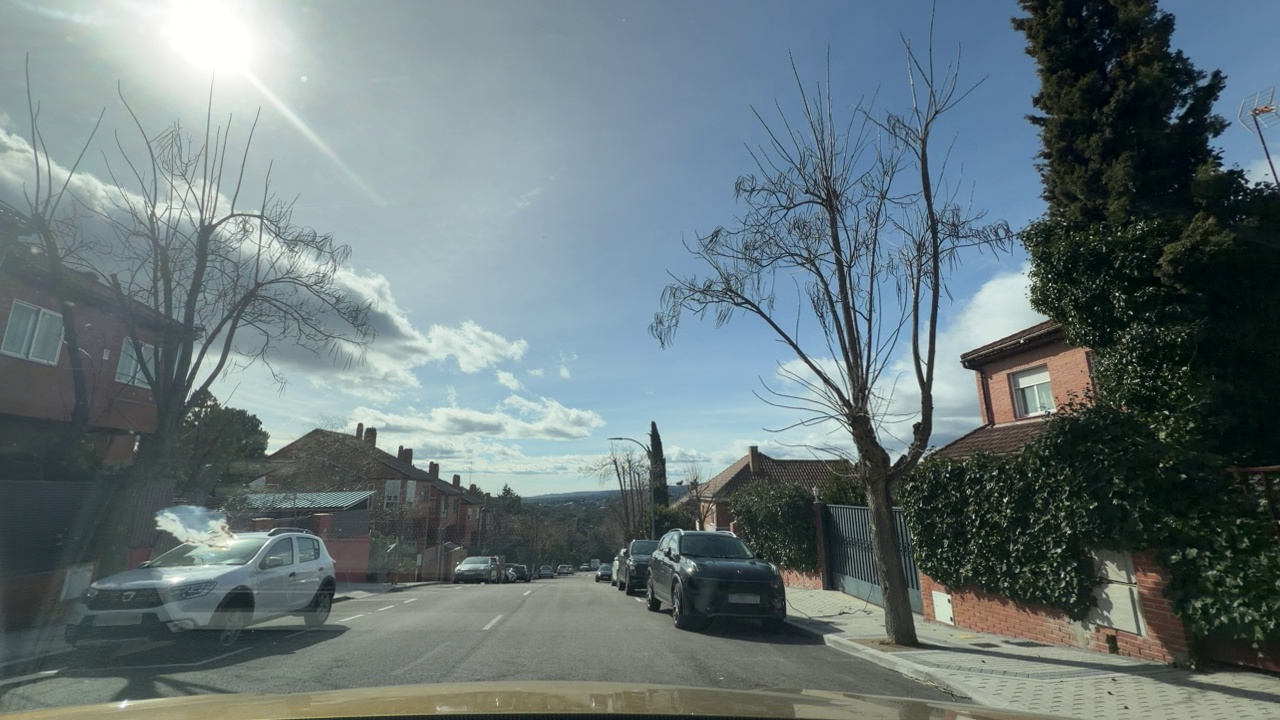
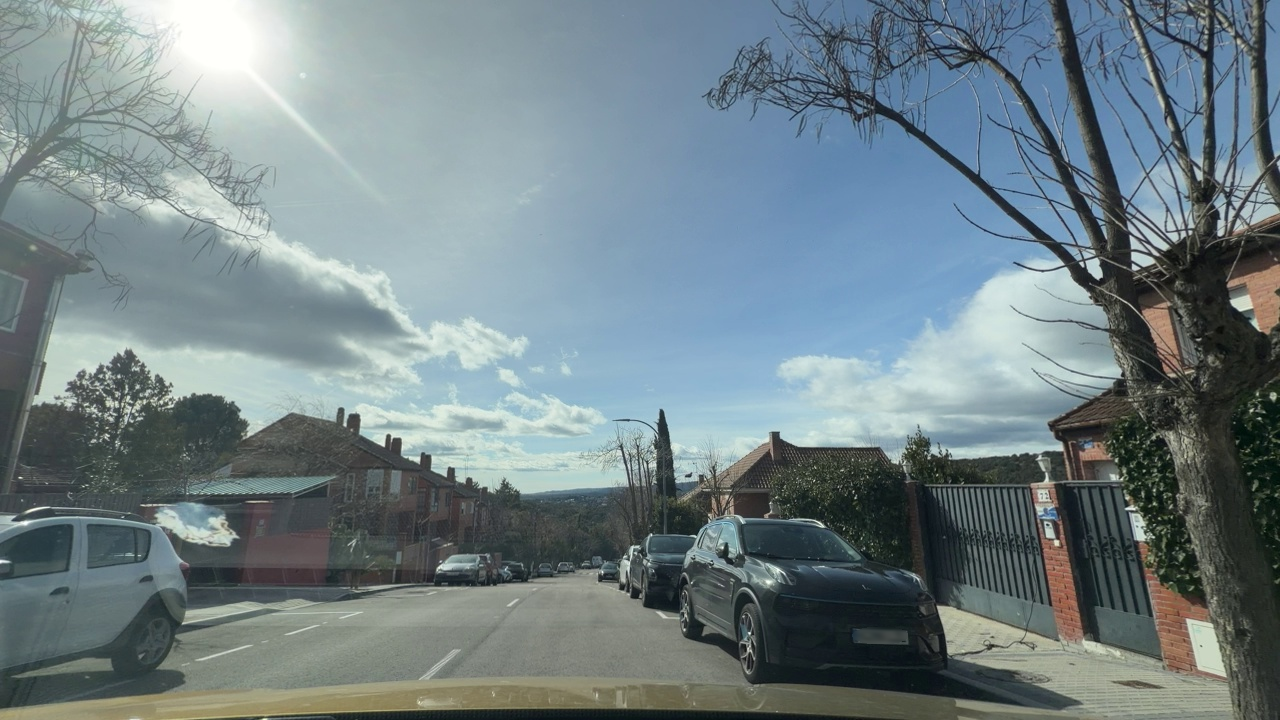
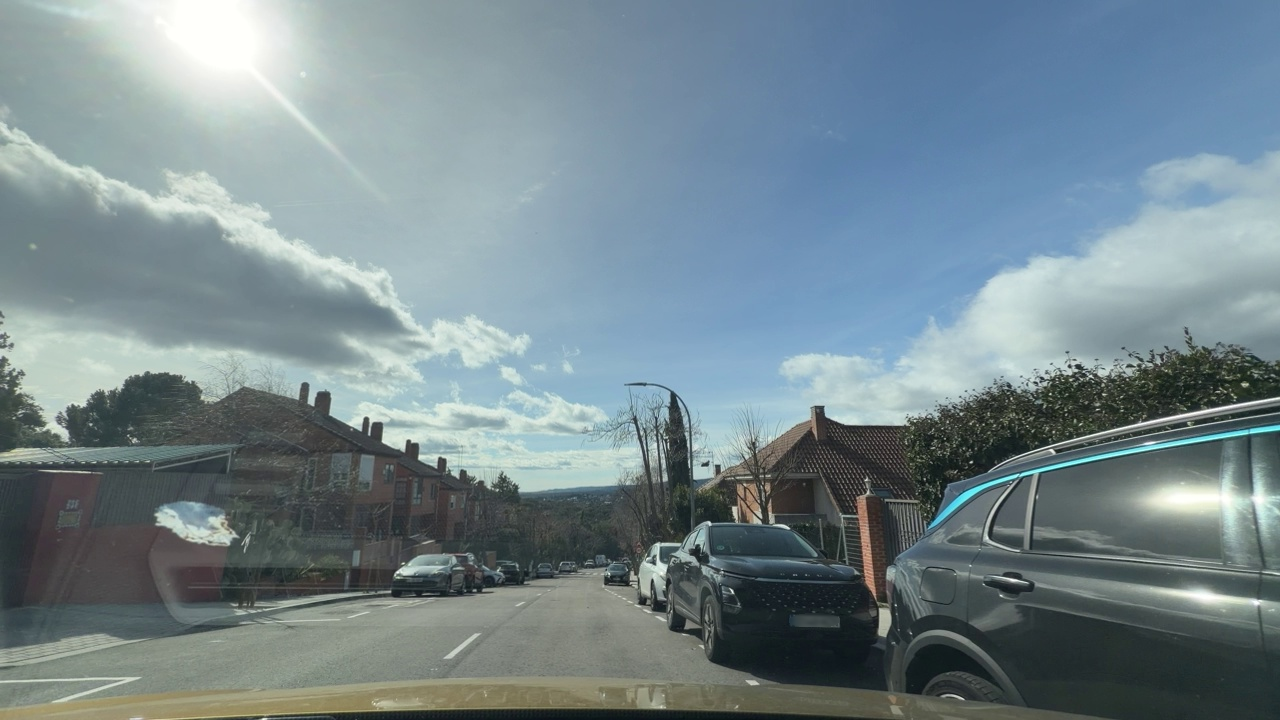
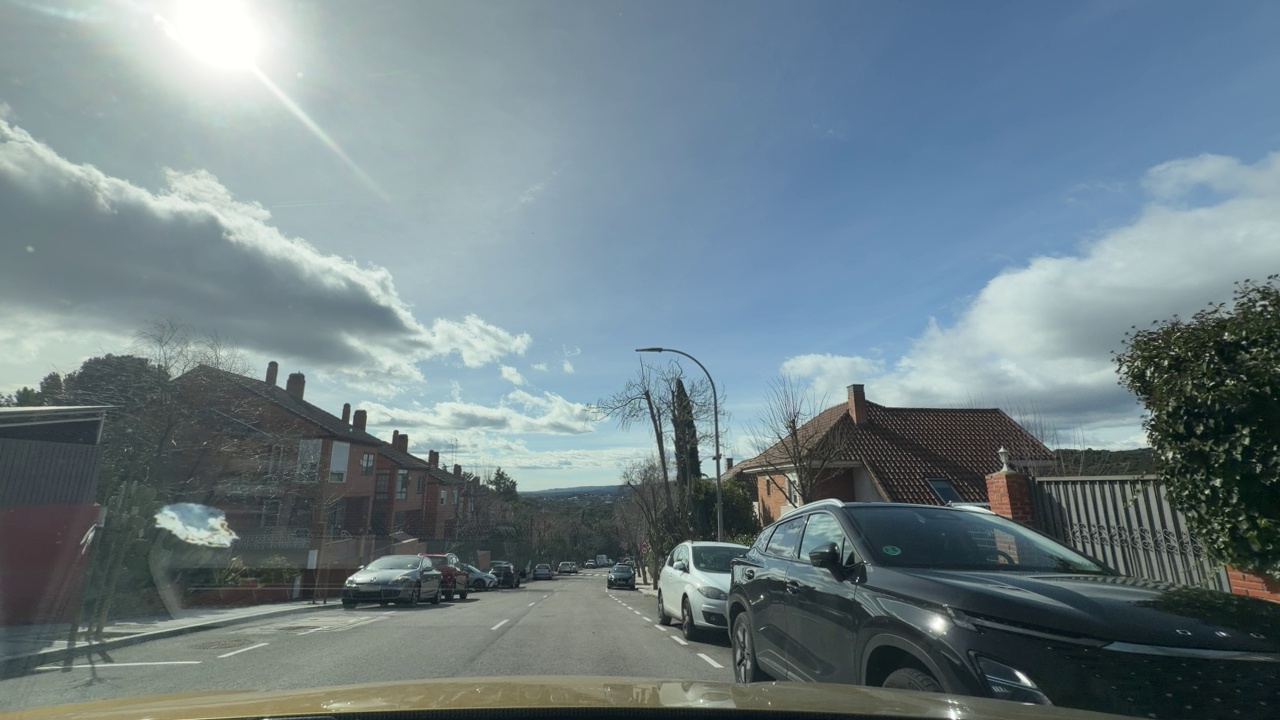
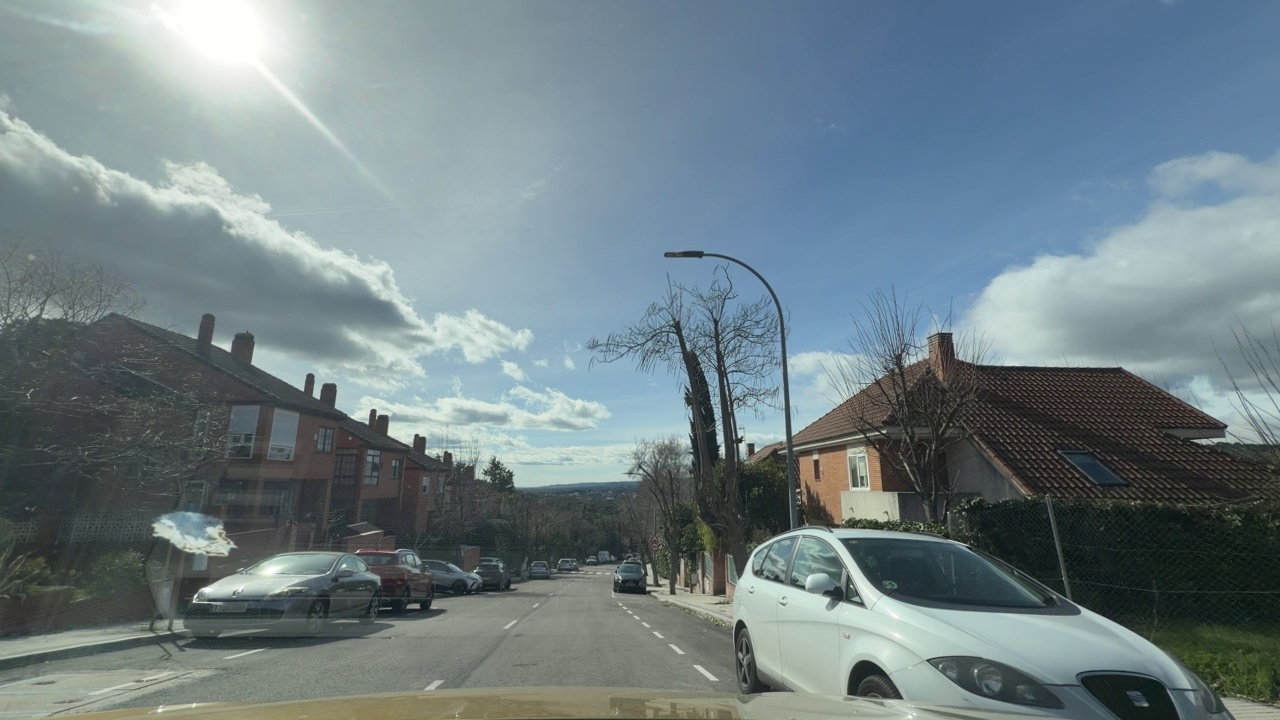
Situation: Lateral parked car
Question: Is the ego vehicle traveling in a middle lane with traffic lanes on both sides?
Answer: No
Reasoning: It is a two lanes road, the ego lane and the oncoming lane for oncoming vehicles. As there are cars parked in both sides, the ego vehicles has to drive in the middle of the road to avoid the parked cars.

Situation: Lateral parked car
Question: Are vehicles present on the left side of the ego lane?
Answer: Yes
Reasoning: Parked vehicles are visible along the left side of the roadway.